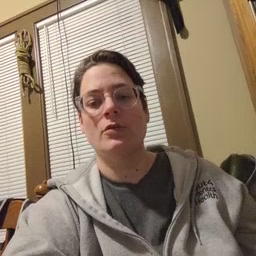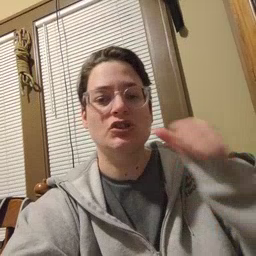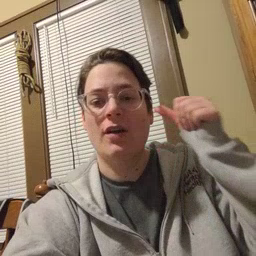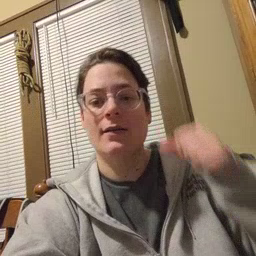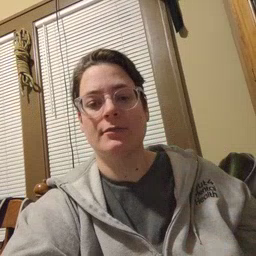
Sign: yesterday